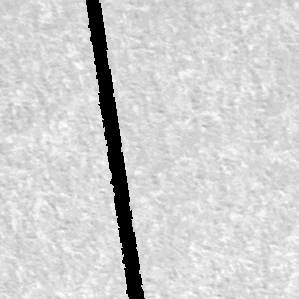
Label: frost